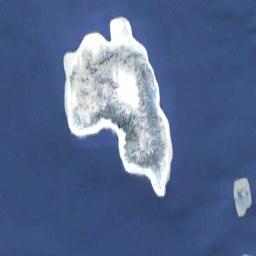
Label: island